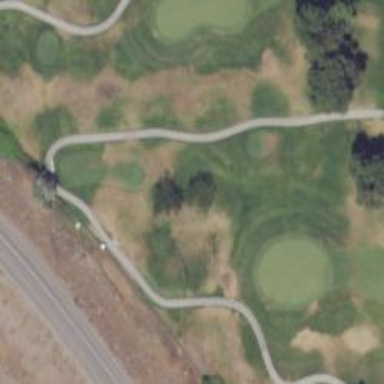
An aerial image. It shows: Golf cartpath that is also road path.